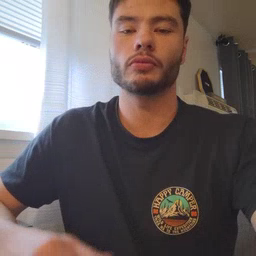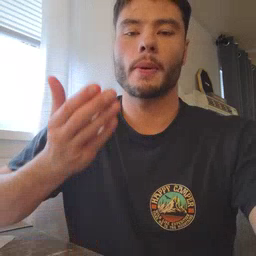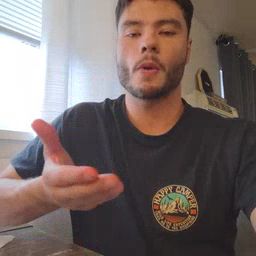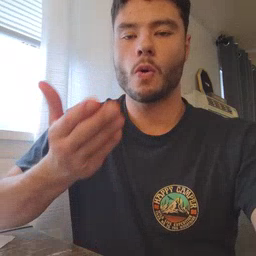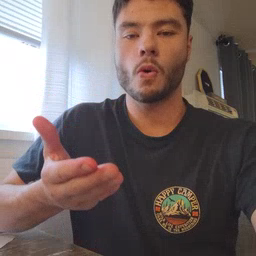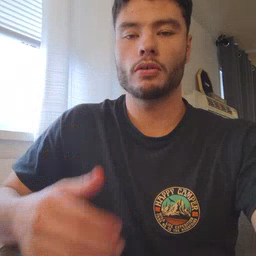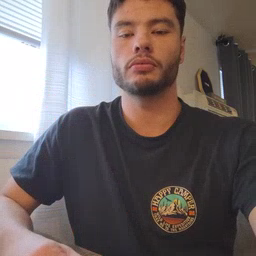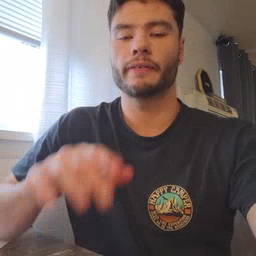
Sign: boat